Breast ultrasound image
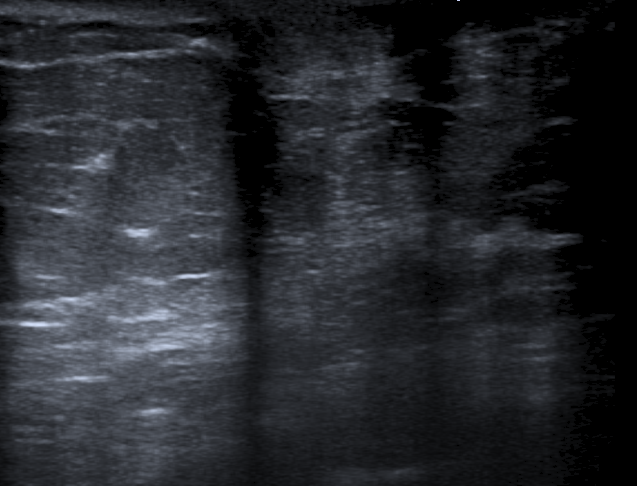
Diagnosis: normal